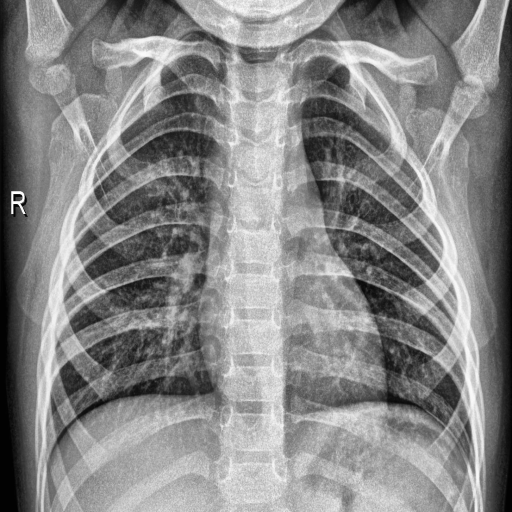
Finding: NORMAL